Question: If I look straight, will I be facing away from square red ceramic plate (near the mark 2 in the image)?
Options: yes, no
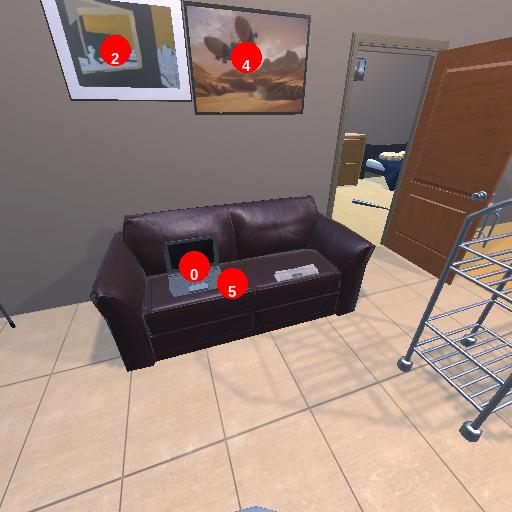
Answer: yes